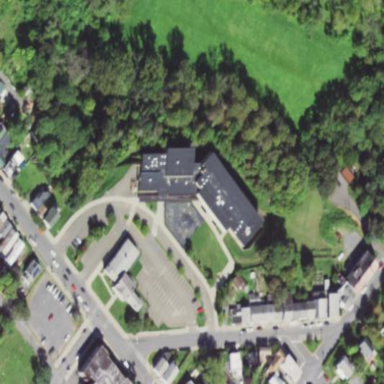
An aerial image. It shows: School building.